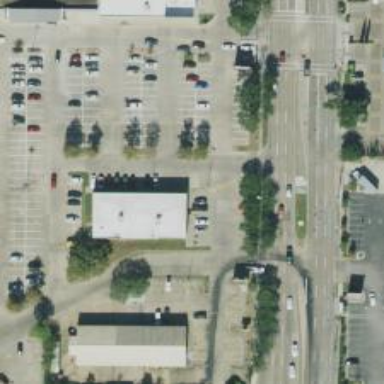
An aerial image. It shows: Parking space is available.